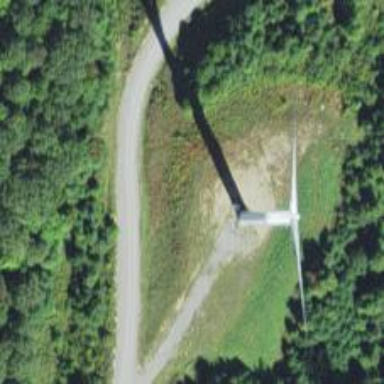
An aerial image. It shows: Wind generator powered by horizontal-axis wind turbine.